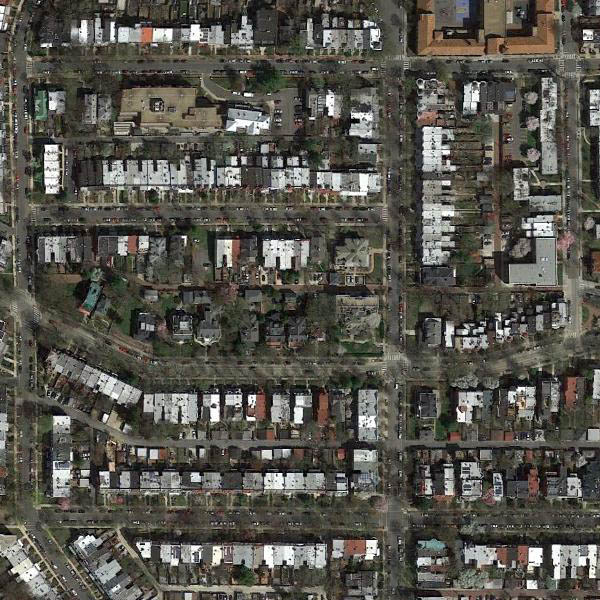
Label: DenseResidential